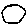
Label: circle